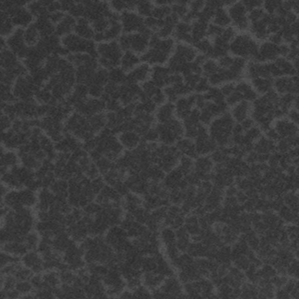
Label: frost